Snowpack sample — Buffalo Mountain, Silverthorne, Colorado, USA (1/25/25, 10:11 AM MST)
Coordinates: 39.6222, -106.1139
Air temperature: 22 °F
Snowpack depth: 110 cm
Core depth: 30 cm
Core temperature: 42.8 °F
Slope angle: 12°, slope face: 102°
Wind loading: high
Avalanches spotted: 0
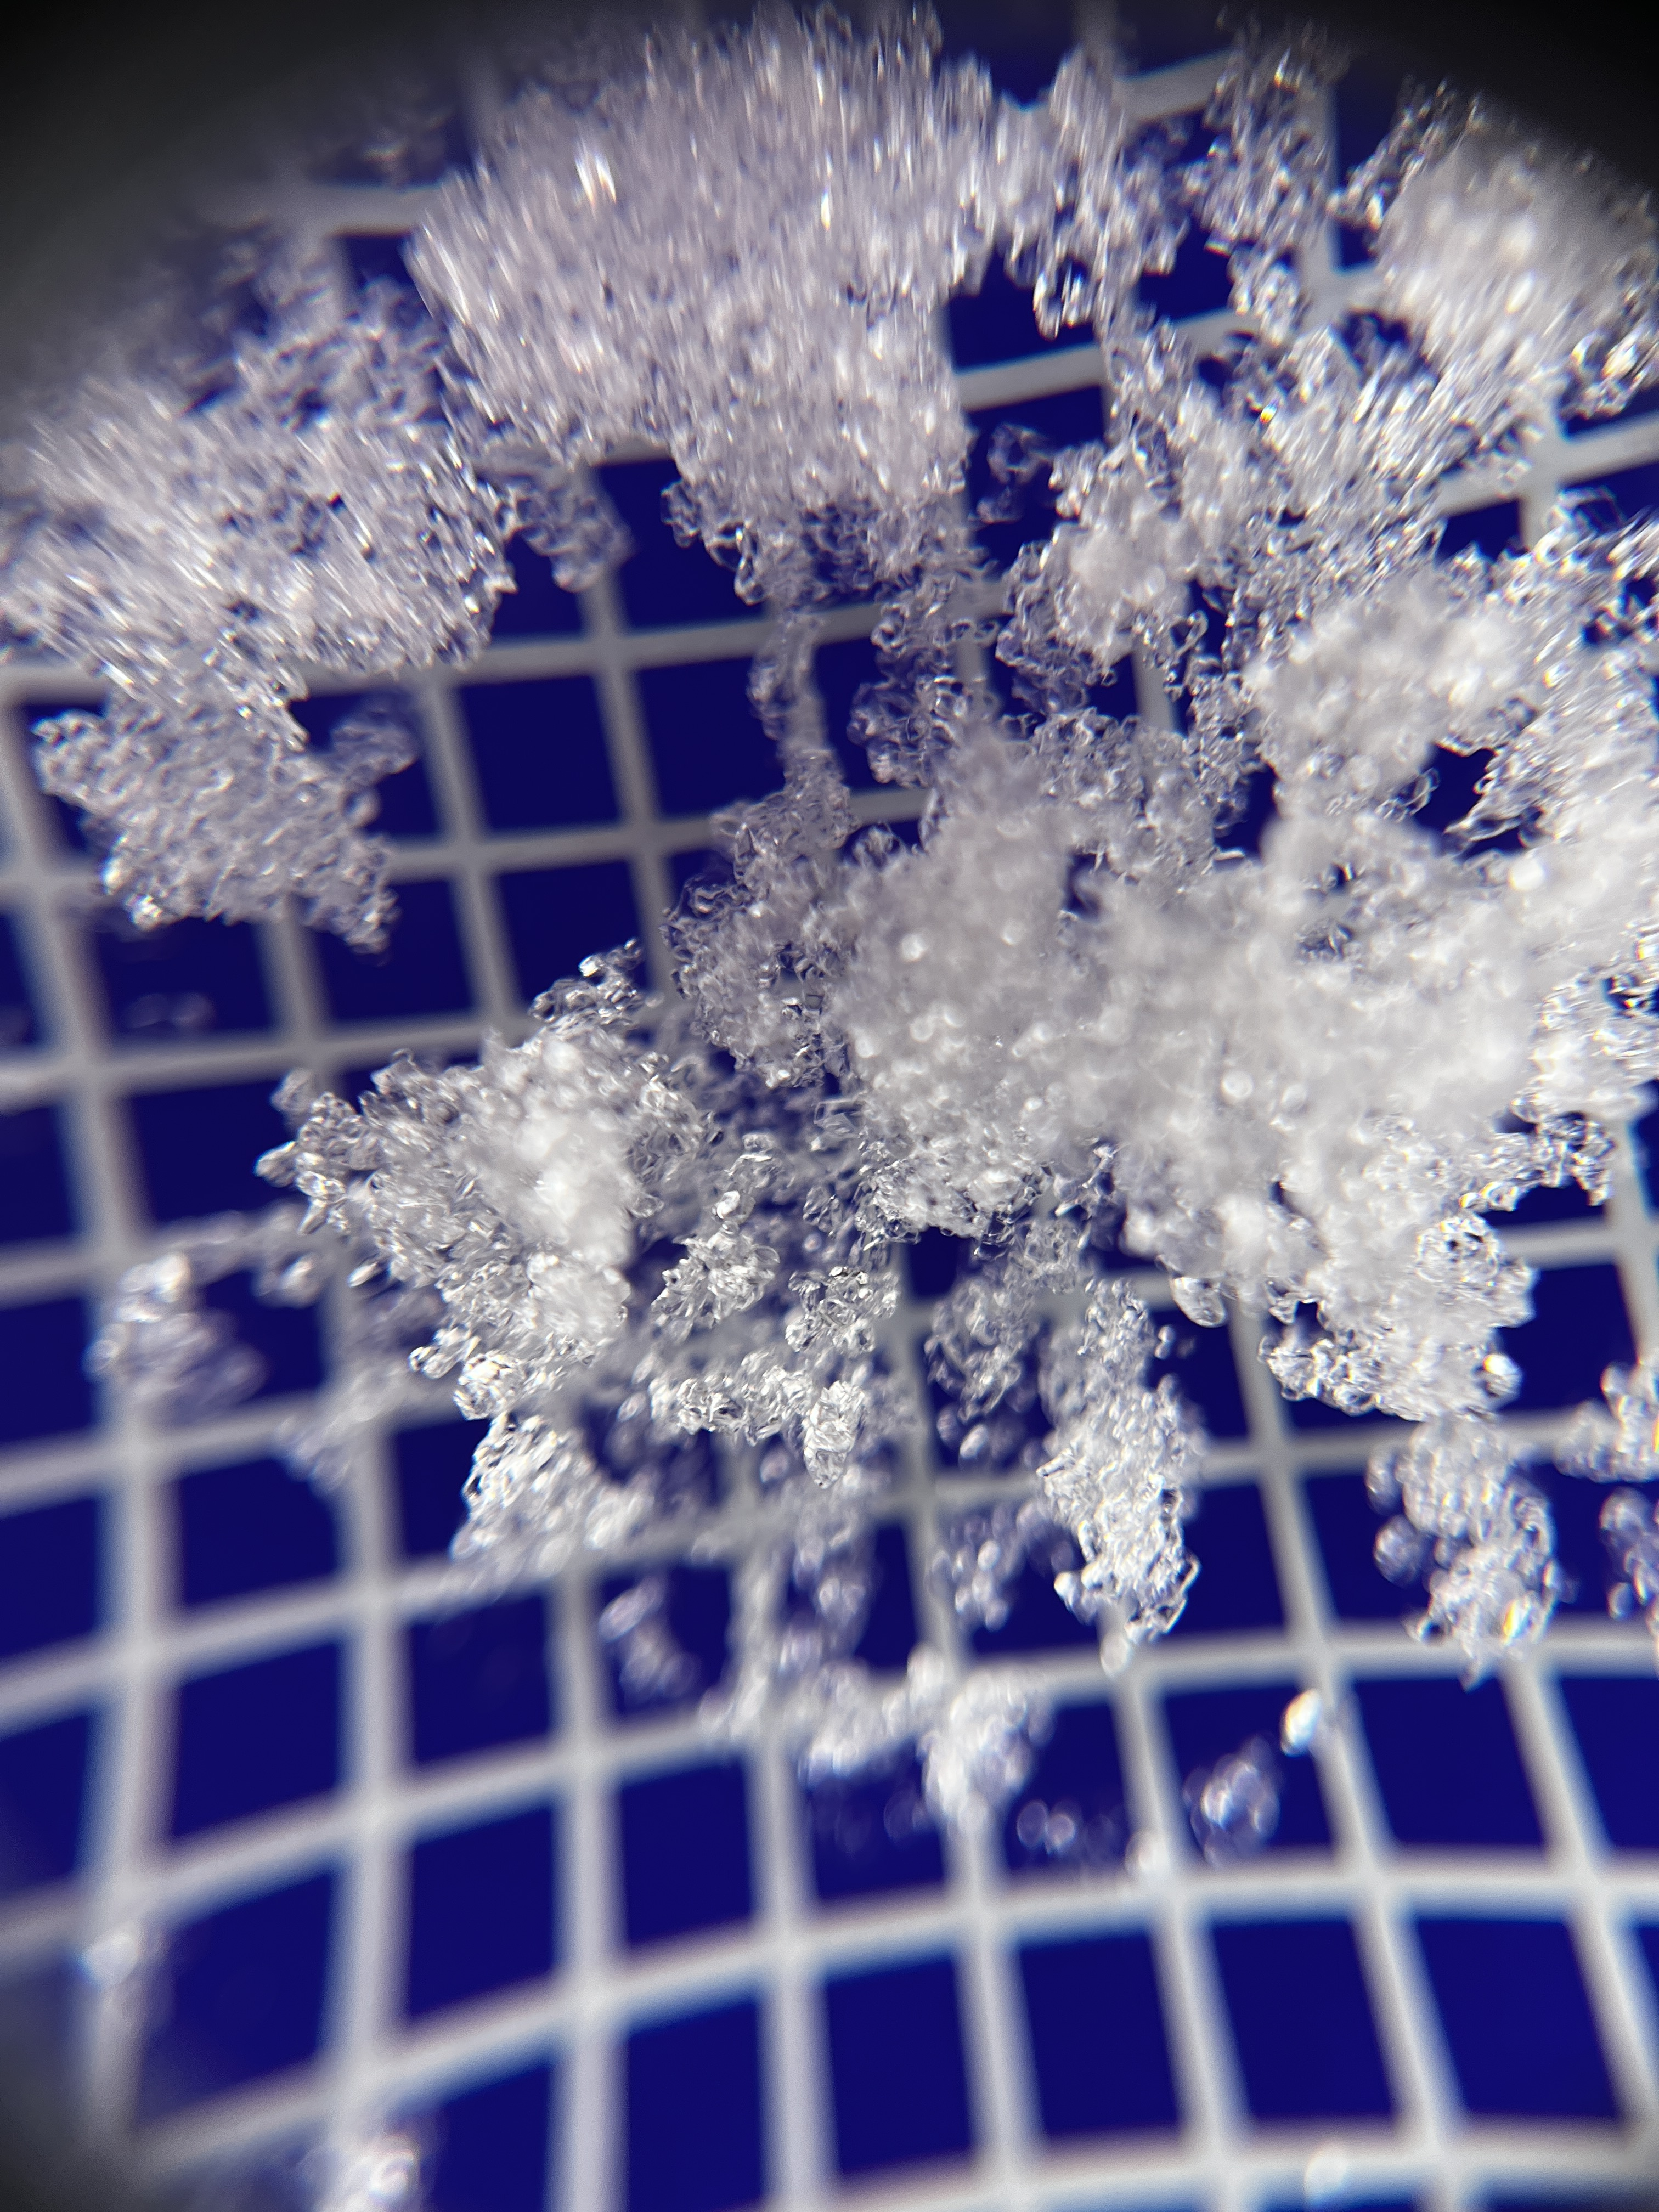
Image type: magnified_profile
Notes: No avalanches nearby, collected on the outskirts of a fire break 15 meters from the treeline, on way to Buffalo and Red Mountain